Aerial crown-view tile of a tropical tree (Barro Colorado Island, Panama), acquired 20250715:
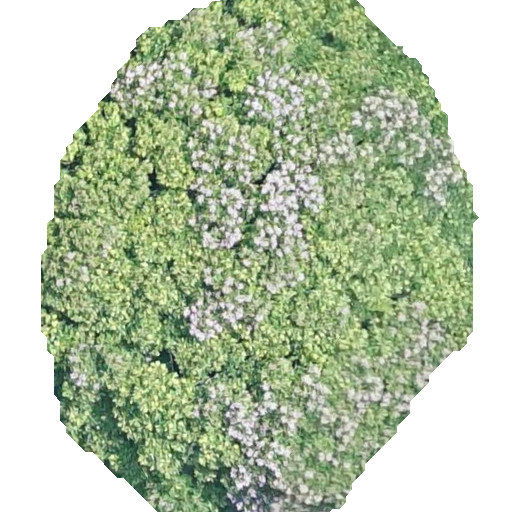
Species: Dipteryx oleifera
GBIF accepted scientific name: Dipteryx oleifera
Crown area: 270.42 m²